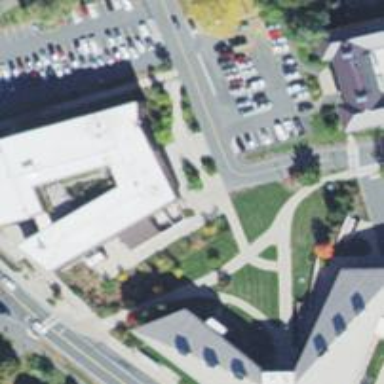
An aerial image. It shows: Parking space is available.